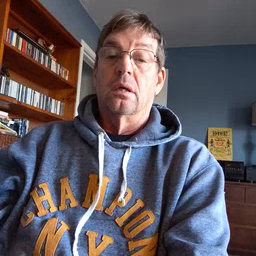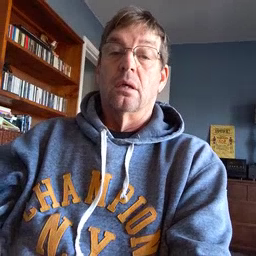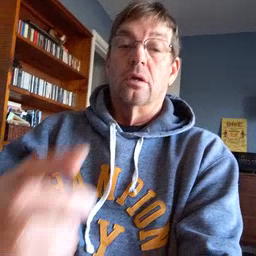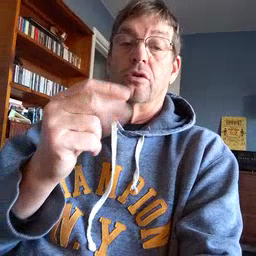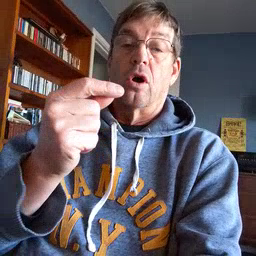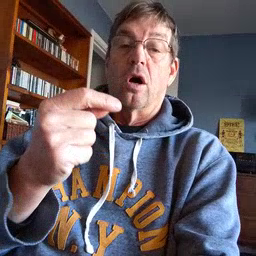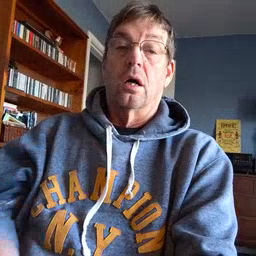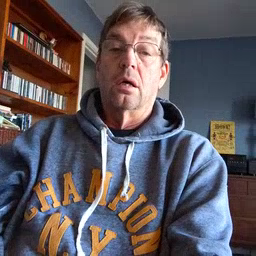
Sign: dog